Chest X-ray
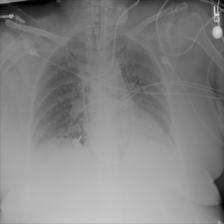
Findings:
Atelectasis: negative
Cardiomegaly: negative
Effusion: negative
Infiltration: negative
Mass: negative
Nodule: negative
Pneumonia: negative
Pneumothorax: negative
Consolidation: negative
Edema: negative
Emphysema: negative
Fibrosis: negative
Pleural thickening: negative
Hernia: negative